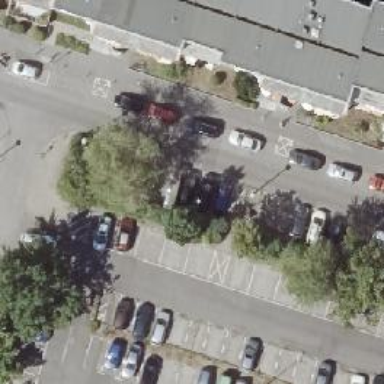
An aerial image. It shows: Road serving as parking aisle.